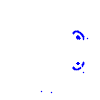
Particle: kaon